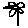
Label: flower